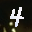
Label: 4